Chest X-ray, PA view. Patient: 70 years old, sex M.
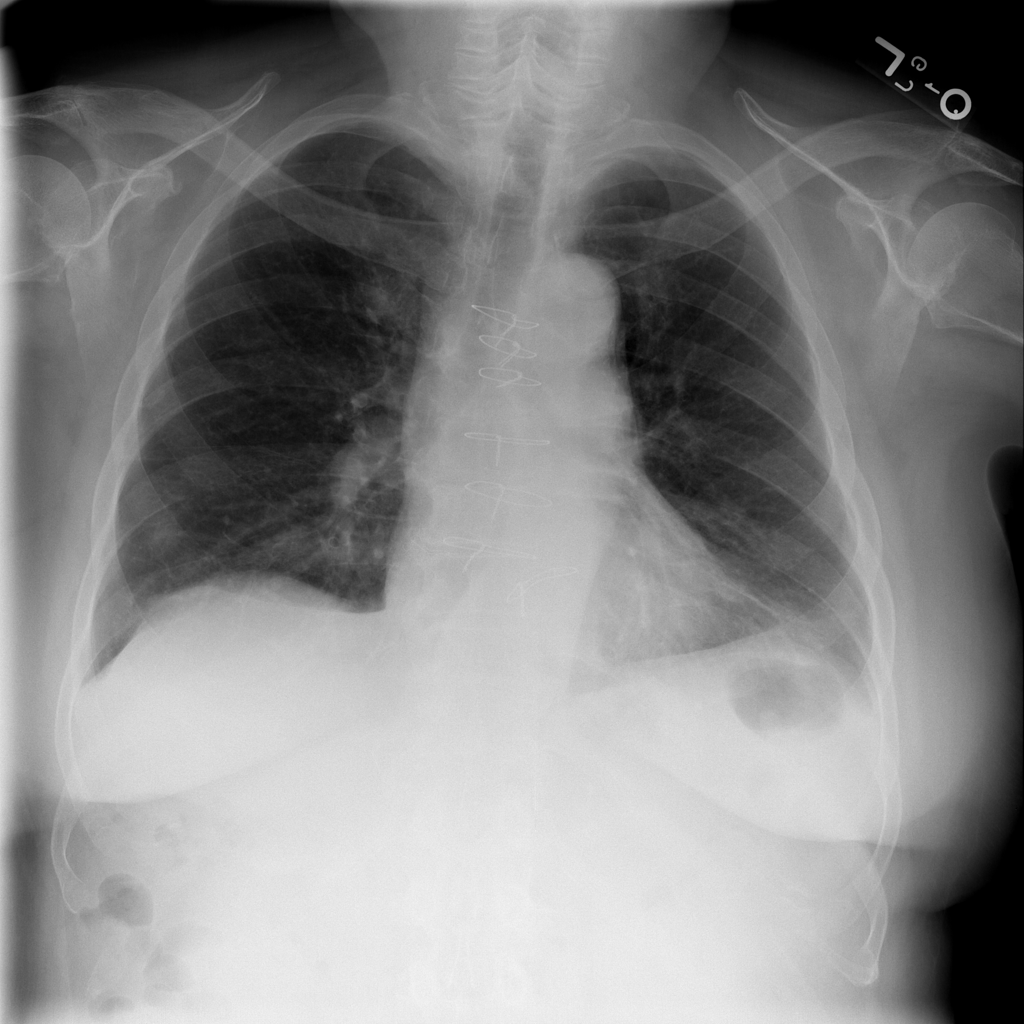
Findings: No Finding